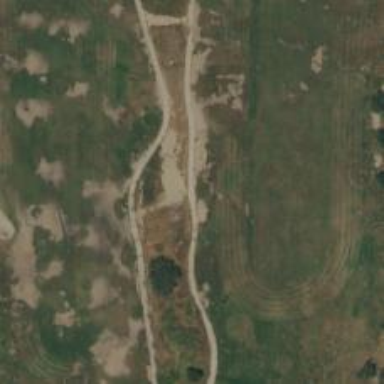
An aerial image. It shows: Footway that resembles golf path.